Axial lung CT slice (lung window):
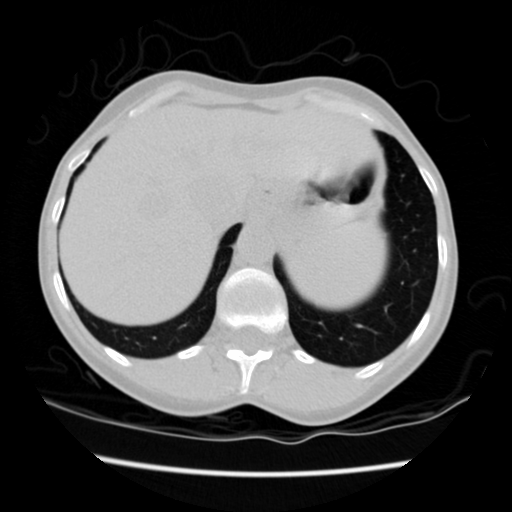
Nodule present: no